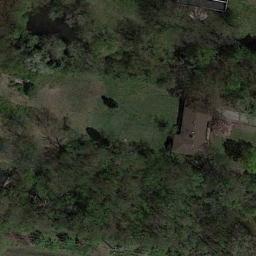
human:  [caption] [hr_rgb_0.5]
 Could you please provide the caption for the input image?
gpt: The sparse residential is on the grass next to some trees .

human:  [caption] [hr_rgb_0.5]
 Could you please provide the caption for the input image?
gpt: There is a house by the road, With a few trees behind it .

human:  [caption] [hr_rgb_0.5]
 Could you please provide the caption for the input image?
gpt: In a sparse residential area there is a grey house and many green trees .

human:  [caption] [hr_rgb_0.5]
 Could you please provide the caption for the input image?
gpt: Many trees are beside the sparse residential .

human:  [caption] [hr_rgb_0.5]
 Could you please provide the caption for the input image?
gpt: A sparse residential area with many green trees and a brown building .